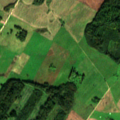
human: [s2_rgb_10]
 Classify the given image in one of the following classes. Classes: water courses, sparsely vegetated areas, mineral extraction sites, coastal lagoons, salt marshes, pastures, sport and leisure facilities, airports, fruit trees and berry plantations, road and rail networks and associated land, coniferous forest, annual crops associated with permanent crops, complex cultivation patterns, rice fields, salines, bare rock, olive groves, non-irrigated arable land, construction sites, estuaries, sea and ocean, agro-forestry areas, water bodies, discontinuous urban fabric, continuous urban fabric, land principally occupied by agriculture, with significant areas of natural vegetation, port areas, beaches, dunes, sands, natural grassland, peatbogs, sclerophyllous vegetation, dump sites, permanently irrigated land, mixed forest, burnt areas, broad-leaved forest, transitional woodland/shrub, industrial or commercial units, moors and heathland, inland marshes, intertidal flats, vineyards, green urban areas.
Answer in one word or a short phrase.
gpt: non-irrigated arable land, pastures, land principally occupied by agriculture, with significant areas of natural vegetation, broad-leaved forest